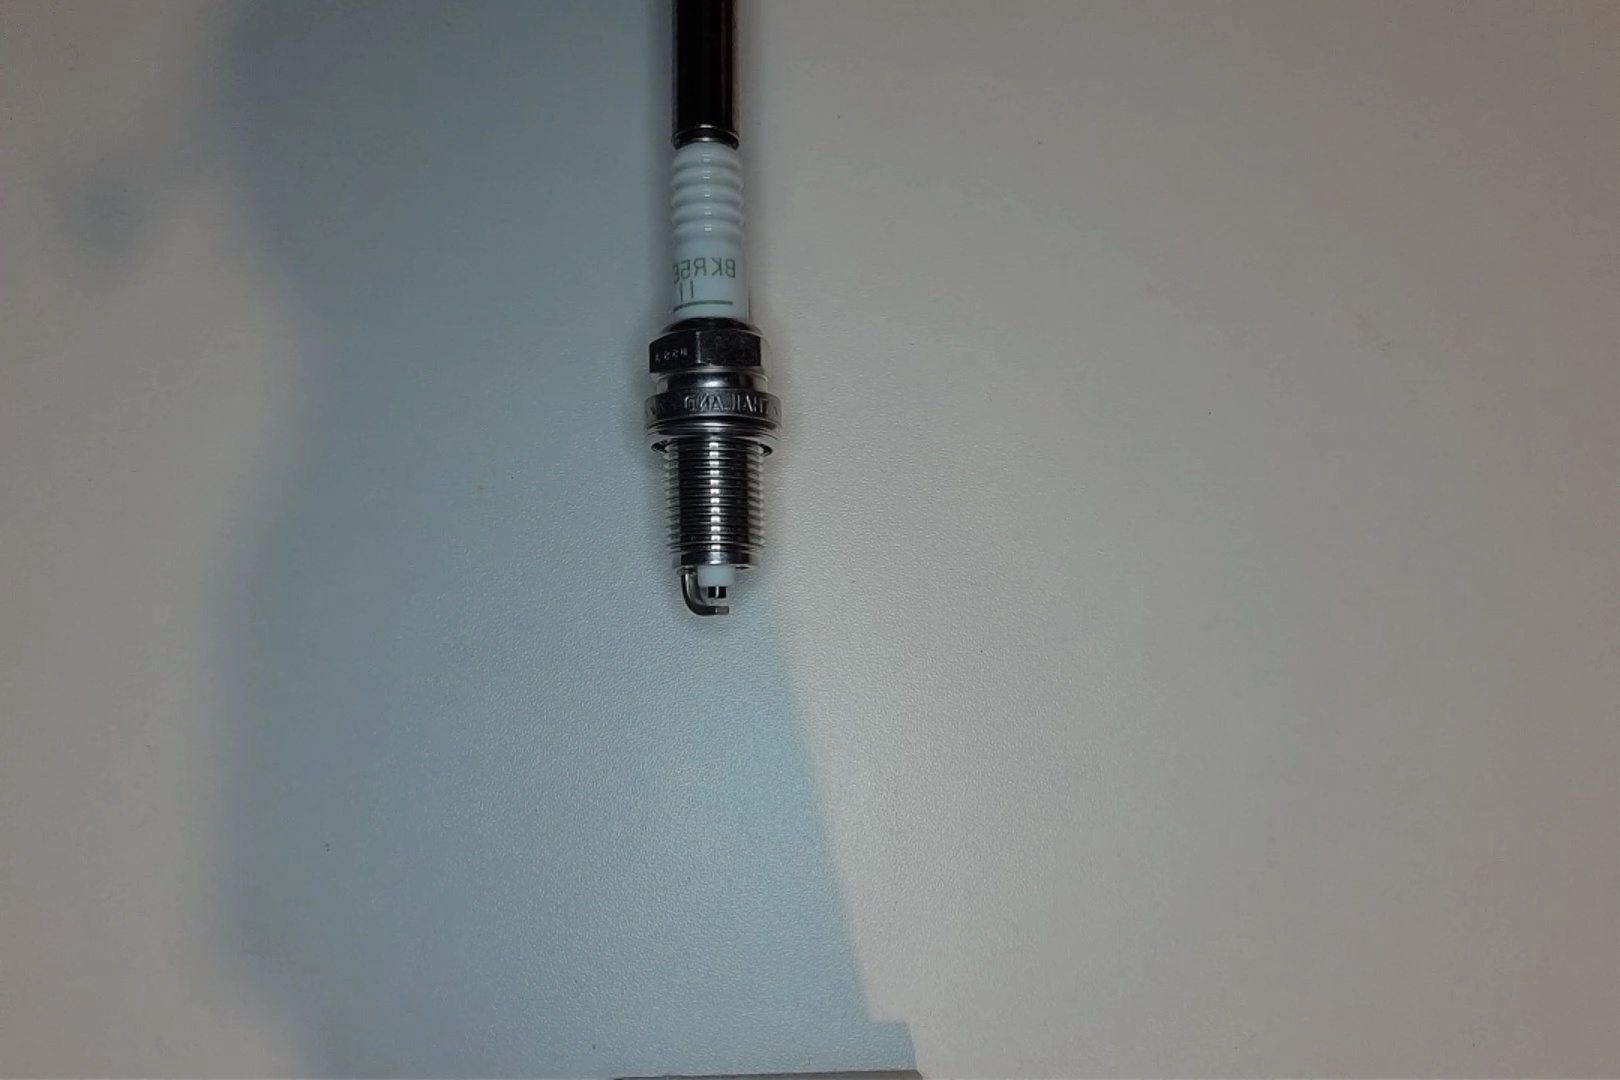
Label: normal